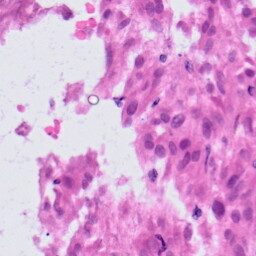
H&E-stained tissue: Skin